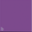
Piece: xx